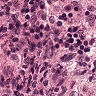
Metastatic tissue present: no